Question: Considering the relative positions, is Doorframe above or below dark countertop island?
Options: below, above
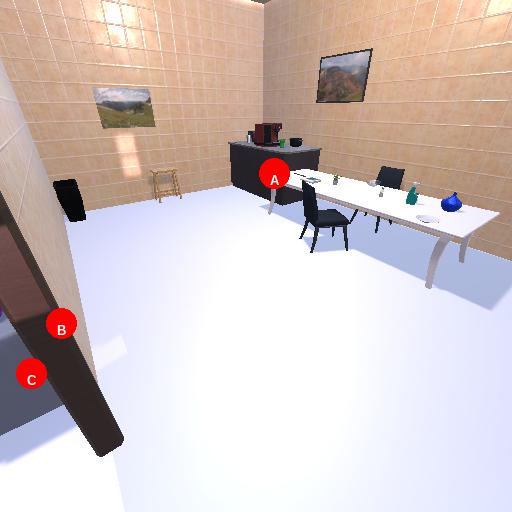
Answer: below